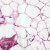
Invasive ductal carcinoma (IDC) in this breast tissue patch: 0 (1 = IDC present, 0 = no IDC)